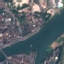
Label: River